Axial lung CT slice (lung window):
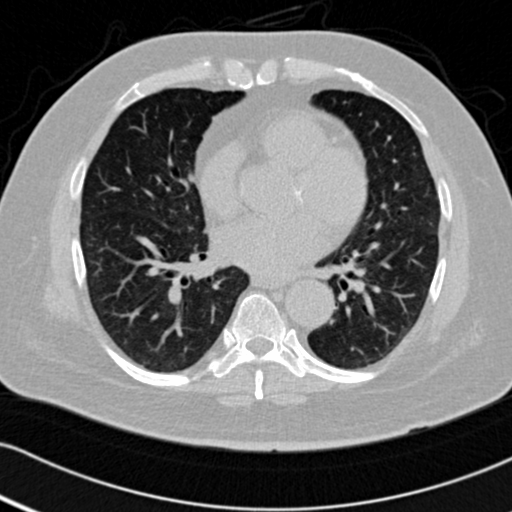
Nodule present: no